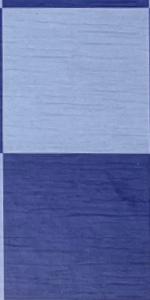
Label: Empty